Question: I'm doing a blog engine in Symfony. Here's part of my schema :

'''
Content:
connection: doctrine
tableName: ec_content
columns:
id:
type: integer(4)
fixed: false
unsigned: true
primary: true
autoincrement: true
(...)
relations:
Author:
local: author_id
foreign: id
type: one
State:
local: state_id
foreign: id
type: one
Type:
local: type_id
foreign: id
type: one
(...)
'''
In the administration pages, I want to display the type of the articles, but symfony only shows the type_id, why is that ?
EDIT: here's my generator.yml : I haven't modified it much yet.
'''
generator:
class: sfDoctrineGenerator
param:
model_class: Content
theme: admin
non_verbose_templates: true
with_show: false
singular: ~
plural: ~
route_prefix: content_Brouillons
with_doctrine_route: true
actions_base_class: sfActions
config:
actions: ~
fields: ~
list:
title: Brouillons
display: [Type, State, title, link]
filter: ~
form: ~
edit: ~
new: ~
'''
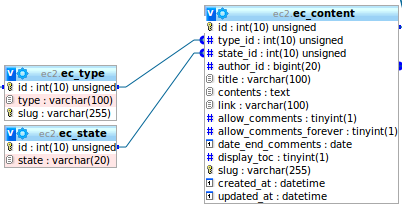
Answer: OK.
In your generator.yml, on the 'display' line, Symfony (via Doctrine) will look for a field name in your model class that corresponds to each field you want to display. If the field name doesn't exist, it will then look for a corresponding 'getFieldName()' method and call that.
In your example, you have 'Type' as a field name, which will be calling 'getType()' - this will fetch the relation in. By default, Doctrine assumes that when you want to convert a model to a string (eg for display in your list), you want to use the primary key - in your case, the ID value.
To overcome this, add a '__toString()' method as follows, to your Doctrine 'lib/model/doctrine/EcType.class.php' file:
'''
class EcType extends BaseEcType
{
public function __toString()
{
return $this->type;
}
}
'''
and you should see the 'type' field being displayed in your admin generated list.